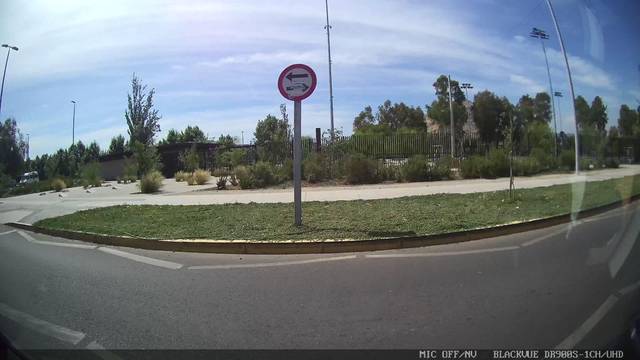
Region: Chile
Coordinates: -33.411, -70.718